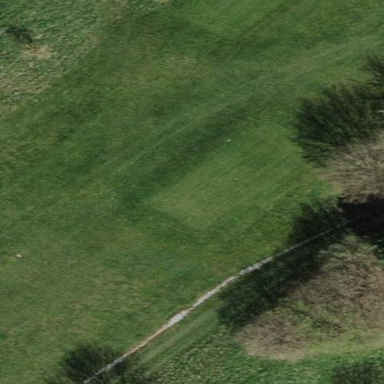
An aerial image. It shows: Grassy area designated as golf tee.